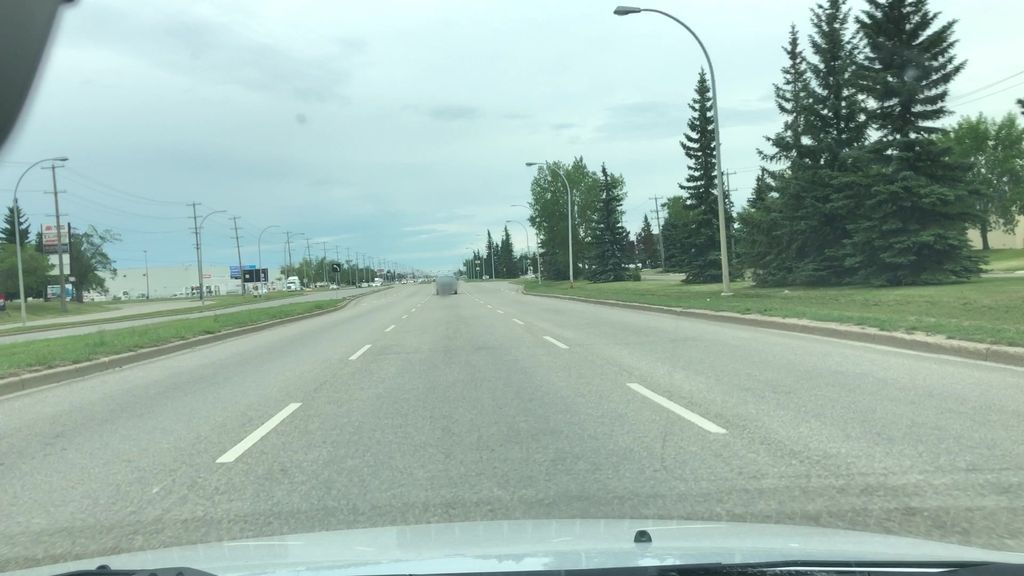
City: edmonton